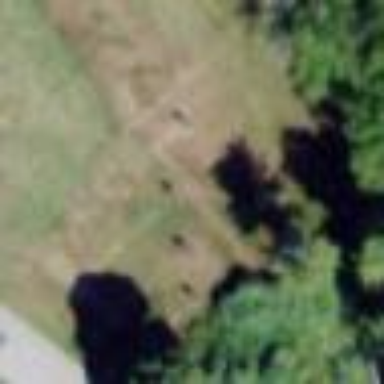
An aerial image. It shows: Archery range on grassland.